Field crop: tomato
Growth stage: 1
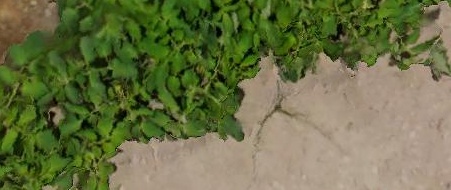
Species: tomato